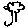
Label: tree